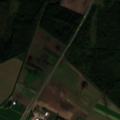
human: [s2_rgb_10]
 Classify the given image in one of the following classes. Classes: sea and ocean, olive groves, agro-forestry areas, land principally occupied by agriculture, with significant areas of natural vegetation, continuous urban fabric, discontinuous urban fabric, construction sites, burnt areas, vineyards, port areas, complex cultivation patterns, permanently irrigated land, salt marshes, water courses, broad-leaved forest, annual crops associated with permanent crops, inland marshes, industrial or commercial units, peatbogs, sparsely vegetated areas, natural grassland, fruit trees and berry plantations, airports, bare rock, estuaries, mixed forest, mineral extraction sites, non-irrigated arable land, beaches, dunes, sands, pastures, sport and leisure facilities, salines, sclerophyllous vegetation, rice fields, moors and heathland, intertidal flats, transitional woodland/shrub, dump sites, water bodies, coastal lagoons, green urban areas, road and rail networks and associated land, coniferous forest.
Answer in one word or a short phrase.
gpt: industrial or commercial units, non-irrigated arable land, mixed forest, transitional woodland/shrub